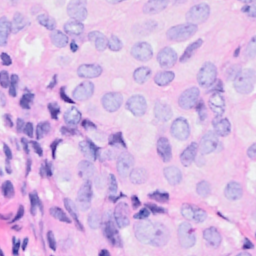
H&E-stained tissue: Breast